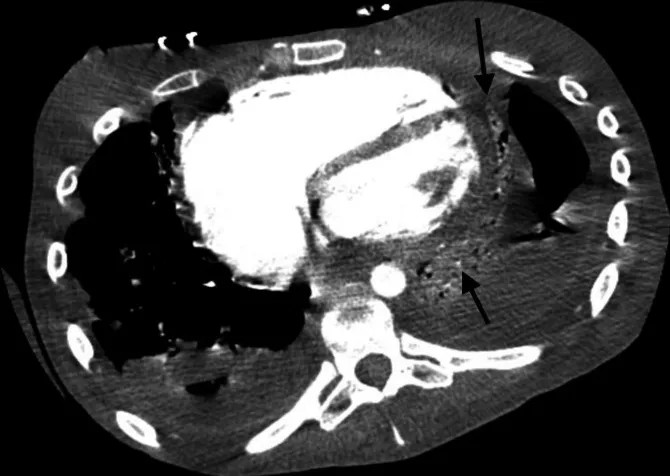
Axial CT chest with contrast showing pericardial effusion (arrows).
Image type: radiology (ct)